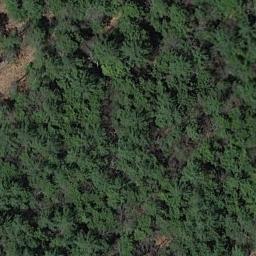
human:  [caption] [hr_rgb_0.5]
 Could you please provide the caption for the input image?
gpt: The coppice is next to the bare land .

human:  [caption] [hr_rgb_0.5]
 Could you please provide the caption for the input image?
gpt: This is a dense forest .

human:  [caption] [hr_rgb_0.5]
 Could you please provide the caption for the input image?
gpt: The forest has a lot of dense dark green trees and a clearing is also in the forest .

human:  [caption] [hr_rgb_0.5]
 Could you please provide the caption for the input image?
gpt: Many green trees are in a forest .

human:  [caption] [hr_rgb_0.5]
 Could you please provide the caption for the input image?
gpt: A dense forest with many green trees .